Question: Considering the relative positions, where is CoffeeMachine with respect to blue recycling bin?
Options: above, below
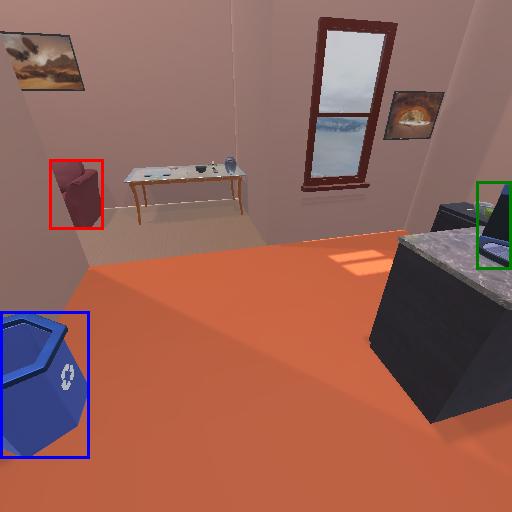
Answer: above